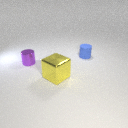
small blue rubber cylinder to the right of small purple metal cylinder